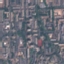
Land use / land cover class: Residential